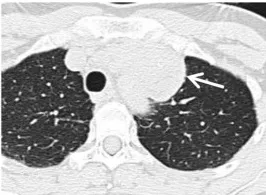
CT of a 49-year-old female patient with mediastinal epithelioid haemangioendothelioma (EHE) at the first treatment. (A) An unenhanced CT revealed a mass in the left anterior mediastinum, and the interface between the lung and the mass was smooth (arrow).
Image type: radiology (ct)